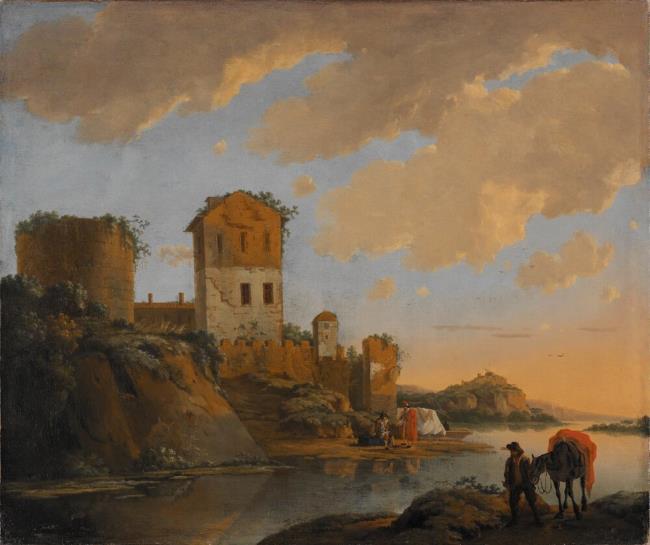
Title: Southern landscape with the ruin of a fortress along a river
Artist: Horatius de Hooch
Earliest date: 1652
Latest date: 1652
Genre: painting
Iconography: cattle
Keywords: river landscape, italianate, ruin, fortress, tower, donkey